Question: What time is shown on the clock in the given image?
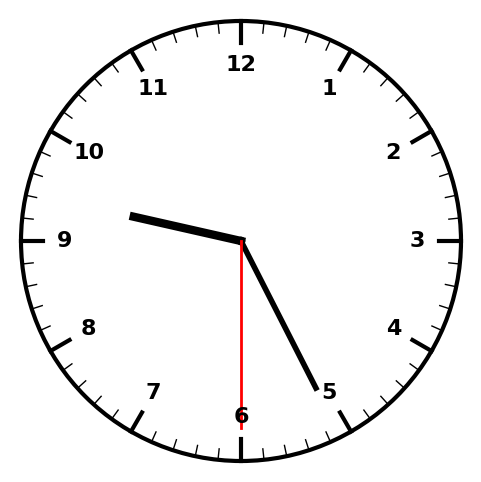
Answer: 09:25:30